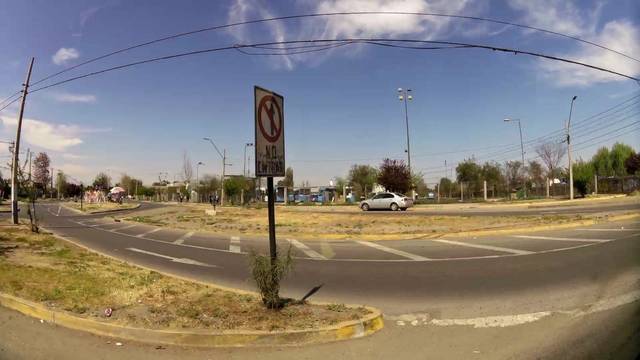
Region: Chile
Coordinates: -33.402, -70.731